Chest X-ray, PA view. Patient: 50 years old, sex M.
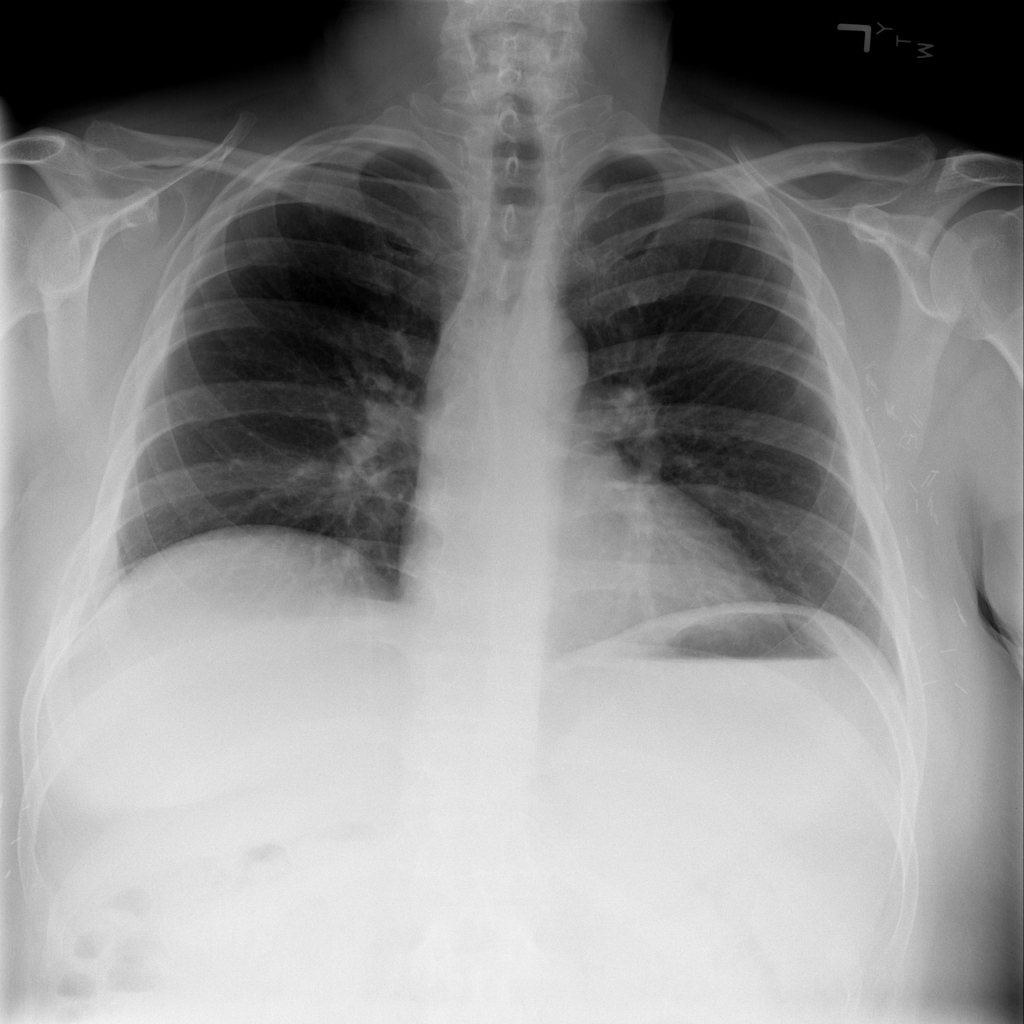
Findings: No Finding